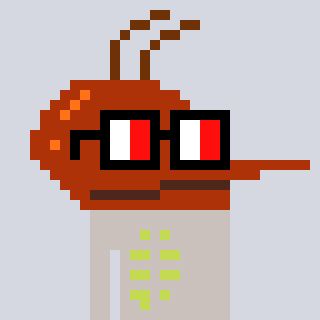
a pixel art character with square glasses with black frames and red eyes, a mosquito-shaped head and a foggrey-colored body on a cool background